Interaction volume radius: 5 \u00c5
Interaction volume height: 10 \u00c5
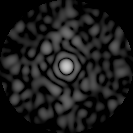
Disorder parameter: 0.8976